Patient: sex M, age 60
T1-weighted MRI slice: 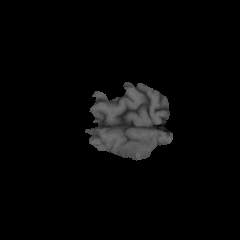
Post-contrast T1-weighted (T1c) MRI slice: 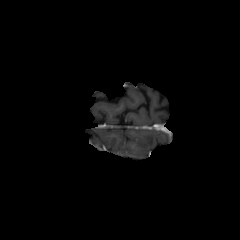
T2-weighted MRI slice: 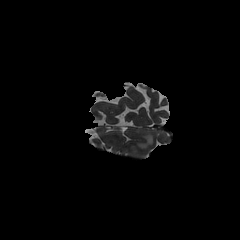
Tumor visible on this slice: yes
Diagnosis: Glioblastoma, IDH-wildtype
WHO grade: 4